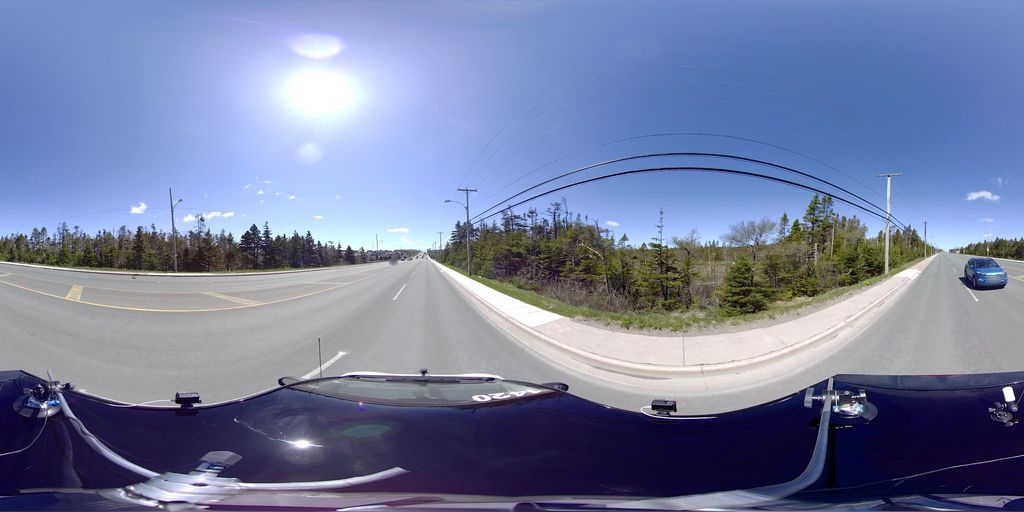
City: st_johns